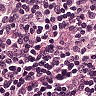
Metastatic tissue present: no